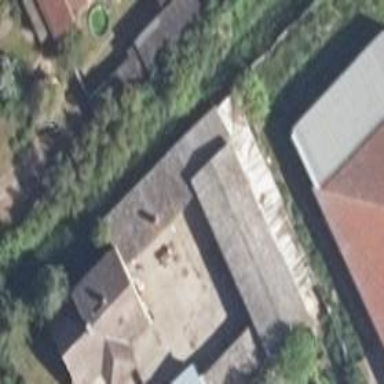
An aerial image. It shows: Detached building.